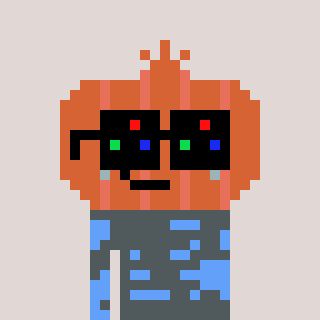
a pixel art character with square black sunglasses, a onion-shaped head and a blue-colored body on a warm background